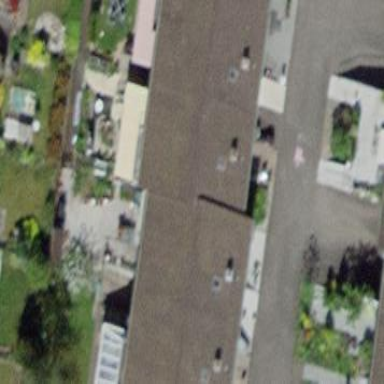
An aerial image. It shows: Terrace building.